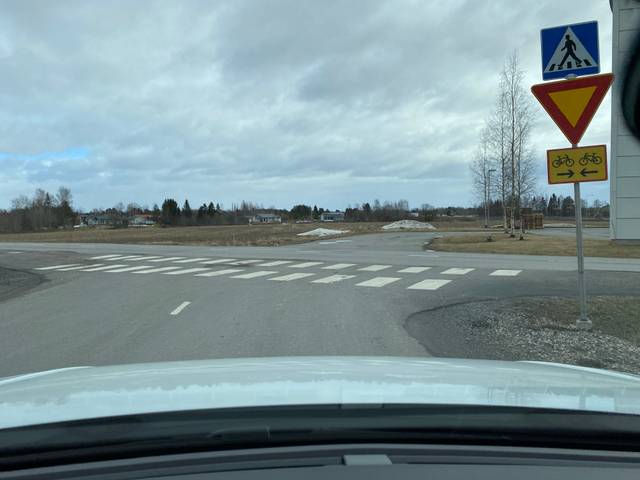
Region: Finland
Coordinates: 61.17, 22.684